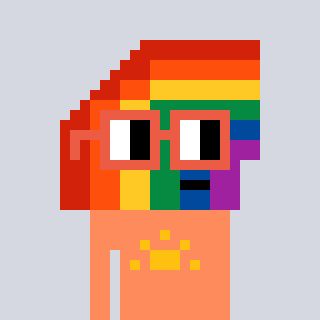
a pixel art character with square orange glasses, a rainbow-shaped head and a peachy-colored body on a cool background